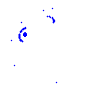
Particle: kaon